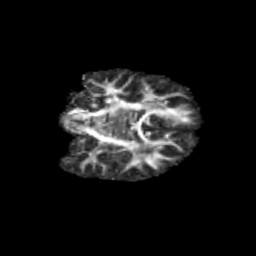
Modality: FA
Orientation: coronal
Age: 10
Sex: female
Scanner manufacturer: siemens
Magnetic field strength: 3 T
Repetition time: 3.8 s
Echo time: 0.07 s